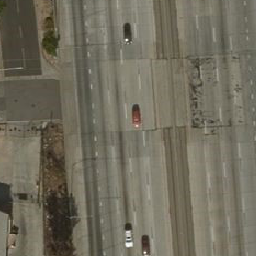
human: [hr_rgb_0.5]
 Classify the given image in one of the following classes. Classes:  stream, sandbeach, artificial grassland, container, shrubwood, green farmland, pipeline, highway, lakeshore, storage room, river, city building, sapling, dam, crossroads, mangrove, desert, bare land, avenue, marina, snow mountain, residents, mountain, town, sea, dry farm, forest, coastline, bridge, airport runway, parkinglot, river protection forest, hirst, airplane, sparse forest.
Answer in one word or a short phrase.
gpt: highway